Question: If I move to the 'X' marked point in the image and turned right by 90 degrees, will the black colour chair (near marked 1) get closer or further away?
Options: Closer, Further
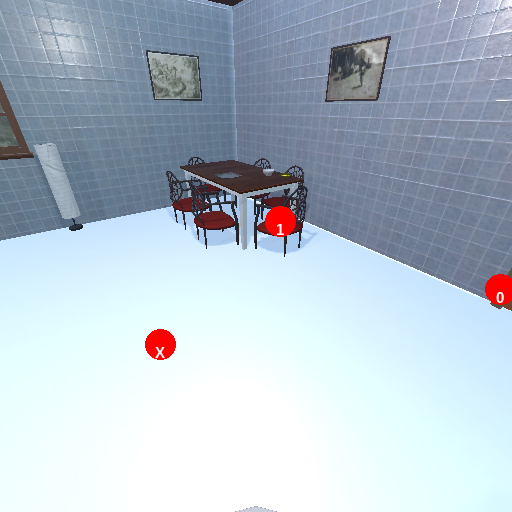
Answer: Closer